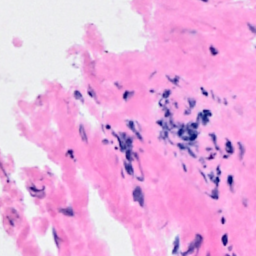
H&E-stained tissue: Breast